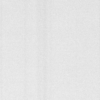
Label: dusty